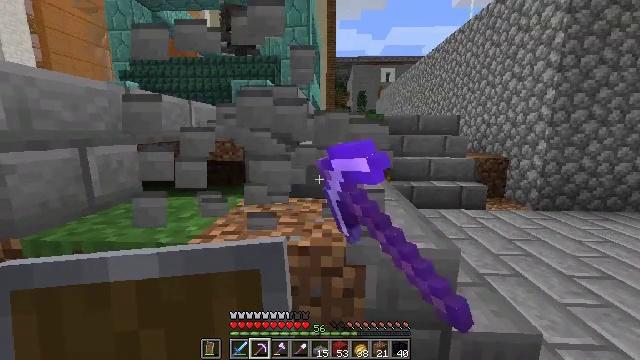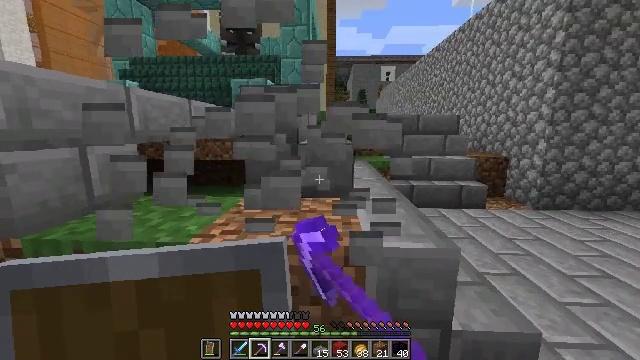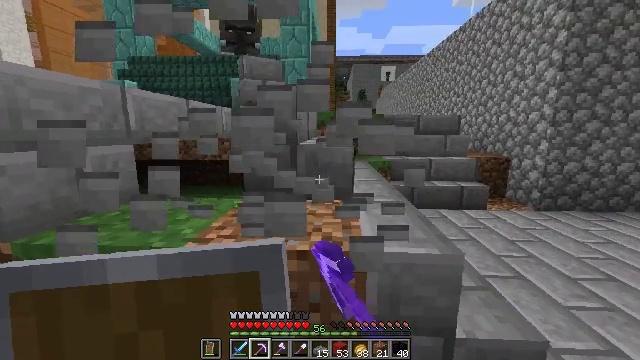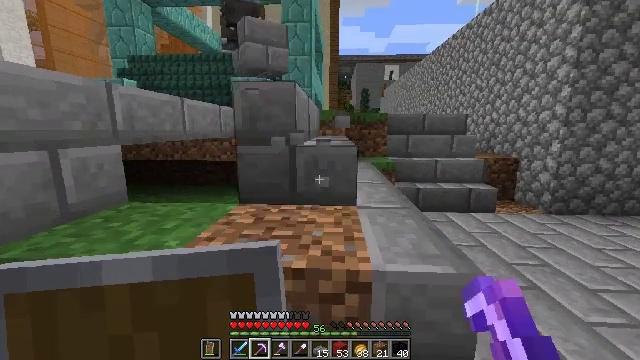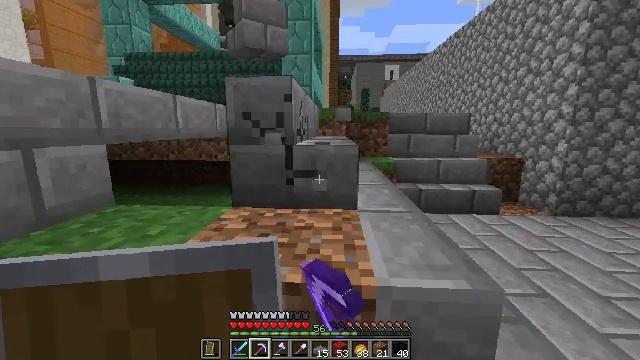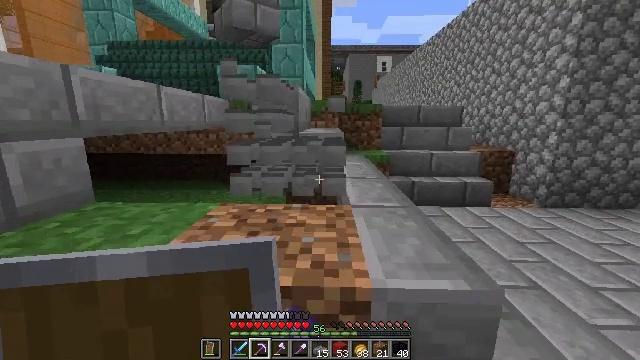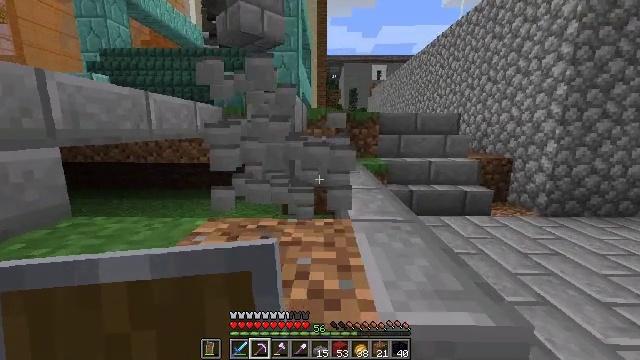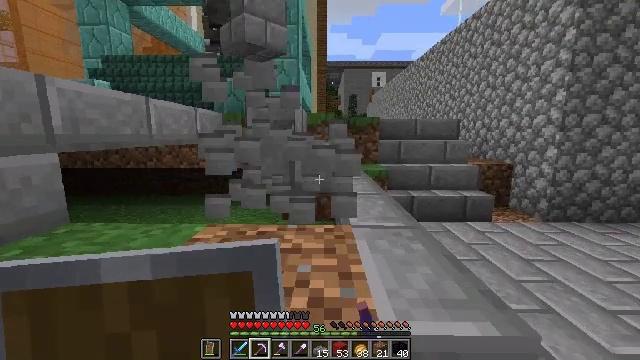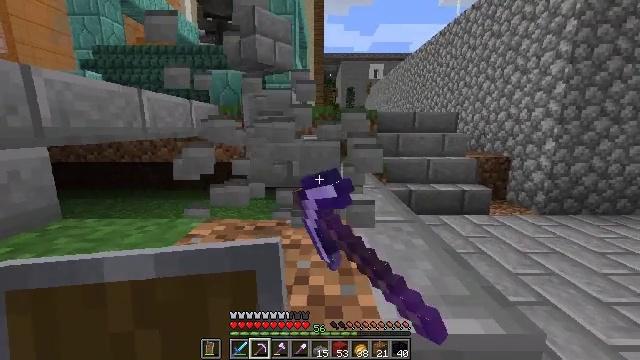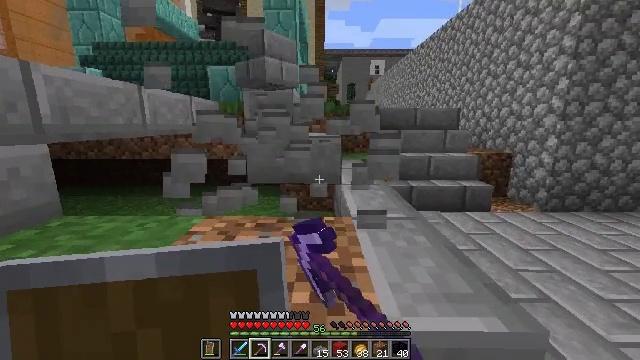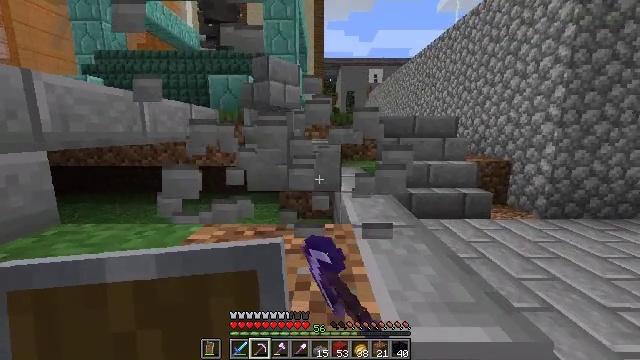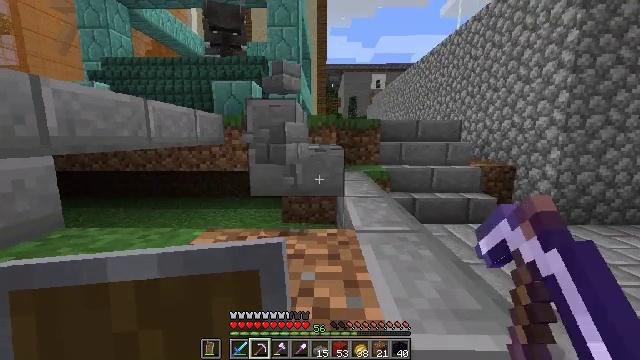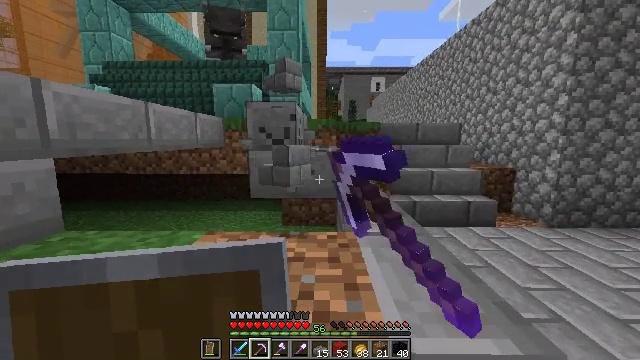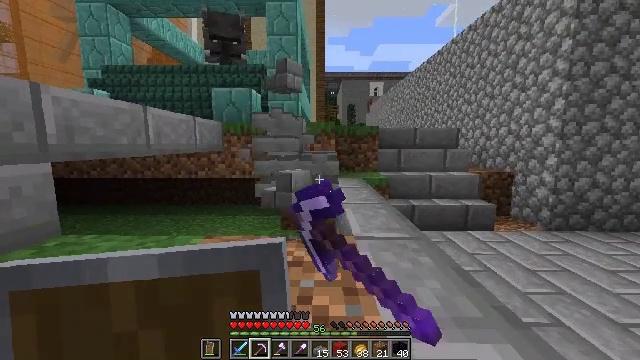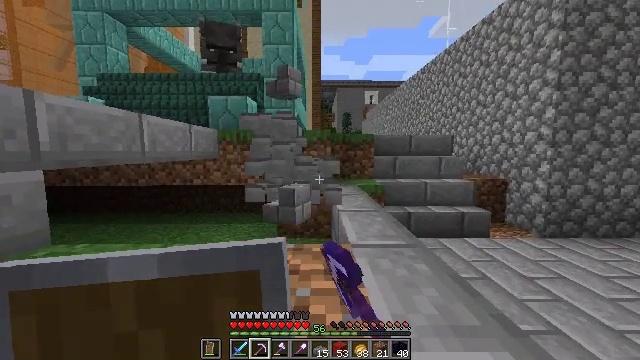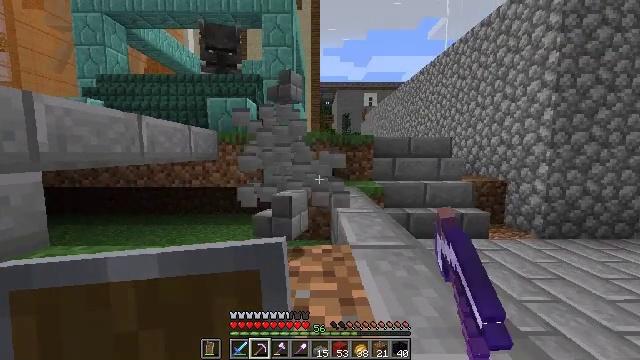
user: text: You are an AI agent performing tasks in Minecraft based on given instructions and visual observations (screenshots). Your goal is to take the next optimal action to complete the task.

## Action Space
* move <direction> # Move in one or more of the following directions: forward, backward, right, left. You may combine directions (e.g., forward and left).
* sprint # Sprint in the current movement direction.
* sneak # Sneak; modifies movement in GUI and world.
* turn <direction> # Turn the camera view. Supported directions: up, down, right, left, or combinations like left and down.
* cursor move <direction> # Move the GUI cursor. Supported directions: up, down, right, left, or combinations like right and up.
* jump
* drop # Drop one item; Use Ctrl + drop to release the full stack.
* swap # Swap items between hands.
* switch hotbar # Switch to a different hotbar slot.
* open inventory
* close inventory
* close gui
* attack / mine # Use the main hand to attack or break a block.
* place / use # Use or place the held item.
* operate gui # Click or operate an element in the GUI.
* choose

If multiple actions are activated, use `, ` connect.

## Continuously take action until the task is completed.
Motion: motion action
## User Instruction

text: Mine stone brick stairs block.
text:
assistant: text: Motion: attack / mine
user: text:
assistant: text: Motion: move forward, attack / mine
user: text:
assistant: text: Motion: move forward, attack / mine
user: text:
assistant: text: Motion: move forward, attack / mine
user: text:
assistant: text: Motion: turn right and down, attack / mine
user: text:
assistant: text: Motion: turn up, attack / mine
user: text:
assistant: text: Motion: turn up, attack / mine
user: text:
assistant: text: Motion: turn down, attack / mine
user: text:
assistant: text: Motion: attack / mine
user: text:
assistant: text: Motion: turn up, attack / mine
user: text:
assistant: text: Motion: turn up, attack / mine
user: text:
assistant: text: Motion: attack / mine
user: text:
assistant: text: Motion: attack / mine
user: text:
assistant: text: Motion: turn up, attack / mine
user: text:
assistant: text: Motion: attack / mine
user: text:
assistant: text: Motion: attack / mine
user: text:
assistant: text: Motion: attack / mine
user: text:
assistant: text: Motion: attack / mine
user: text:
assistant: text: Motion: attack / mine
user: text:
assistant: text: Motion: attack / mine
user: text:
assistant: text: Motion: attack / mine
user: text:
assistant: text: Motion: attack / mine
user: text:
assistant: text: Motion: move right, attack / mine
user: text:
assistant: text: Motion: move right, attack / mine
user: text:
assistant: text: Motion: move right, turn down, attack / mine
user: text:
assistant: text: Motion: turn right and down, attack / mine
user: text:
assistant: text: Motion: turn down, attack / mine
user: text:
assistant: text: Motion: attack / mine
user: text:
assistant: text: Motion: attack / mine
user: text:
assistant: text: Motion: attack / mine